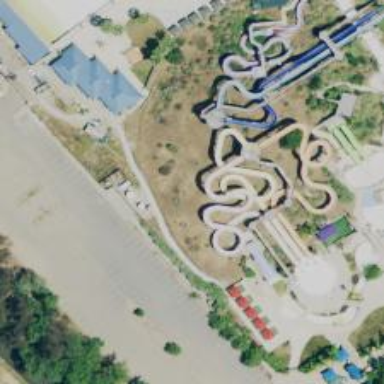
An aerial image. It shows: Covered tunnel leading to water slide attraction.